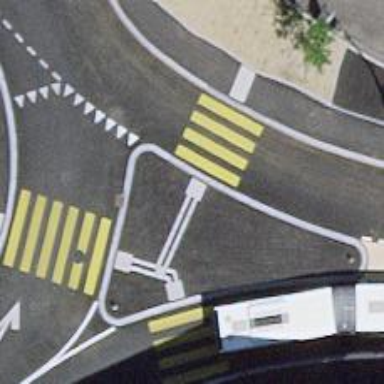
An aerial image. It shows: Uncontrolled zebra crossing on the road.